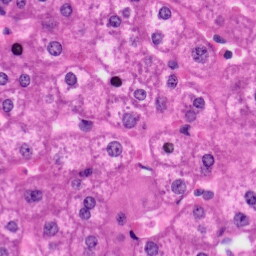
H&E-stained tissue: Liver